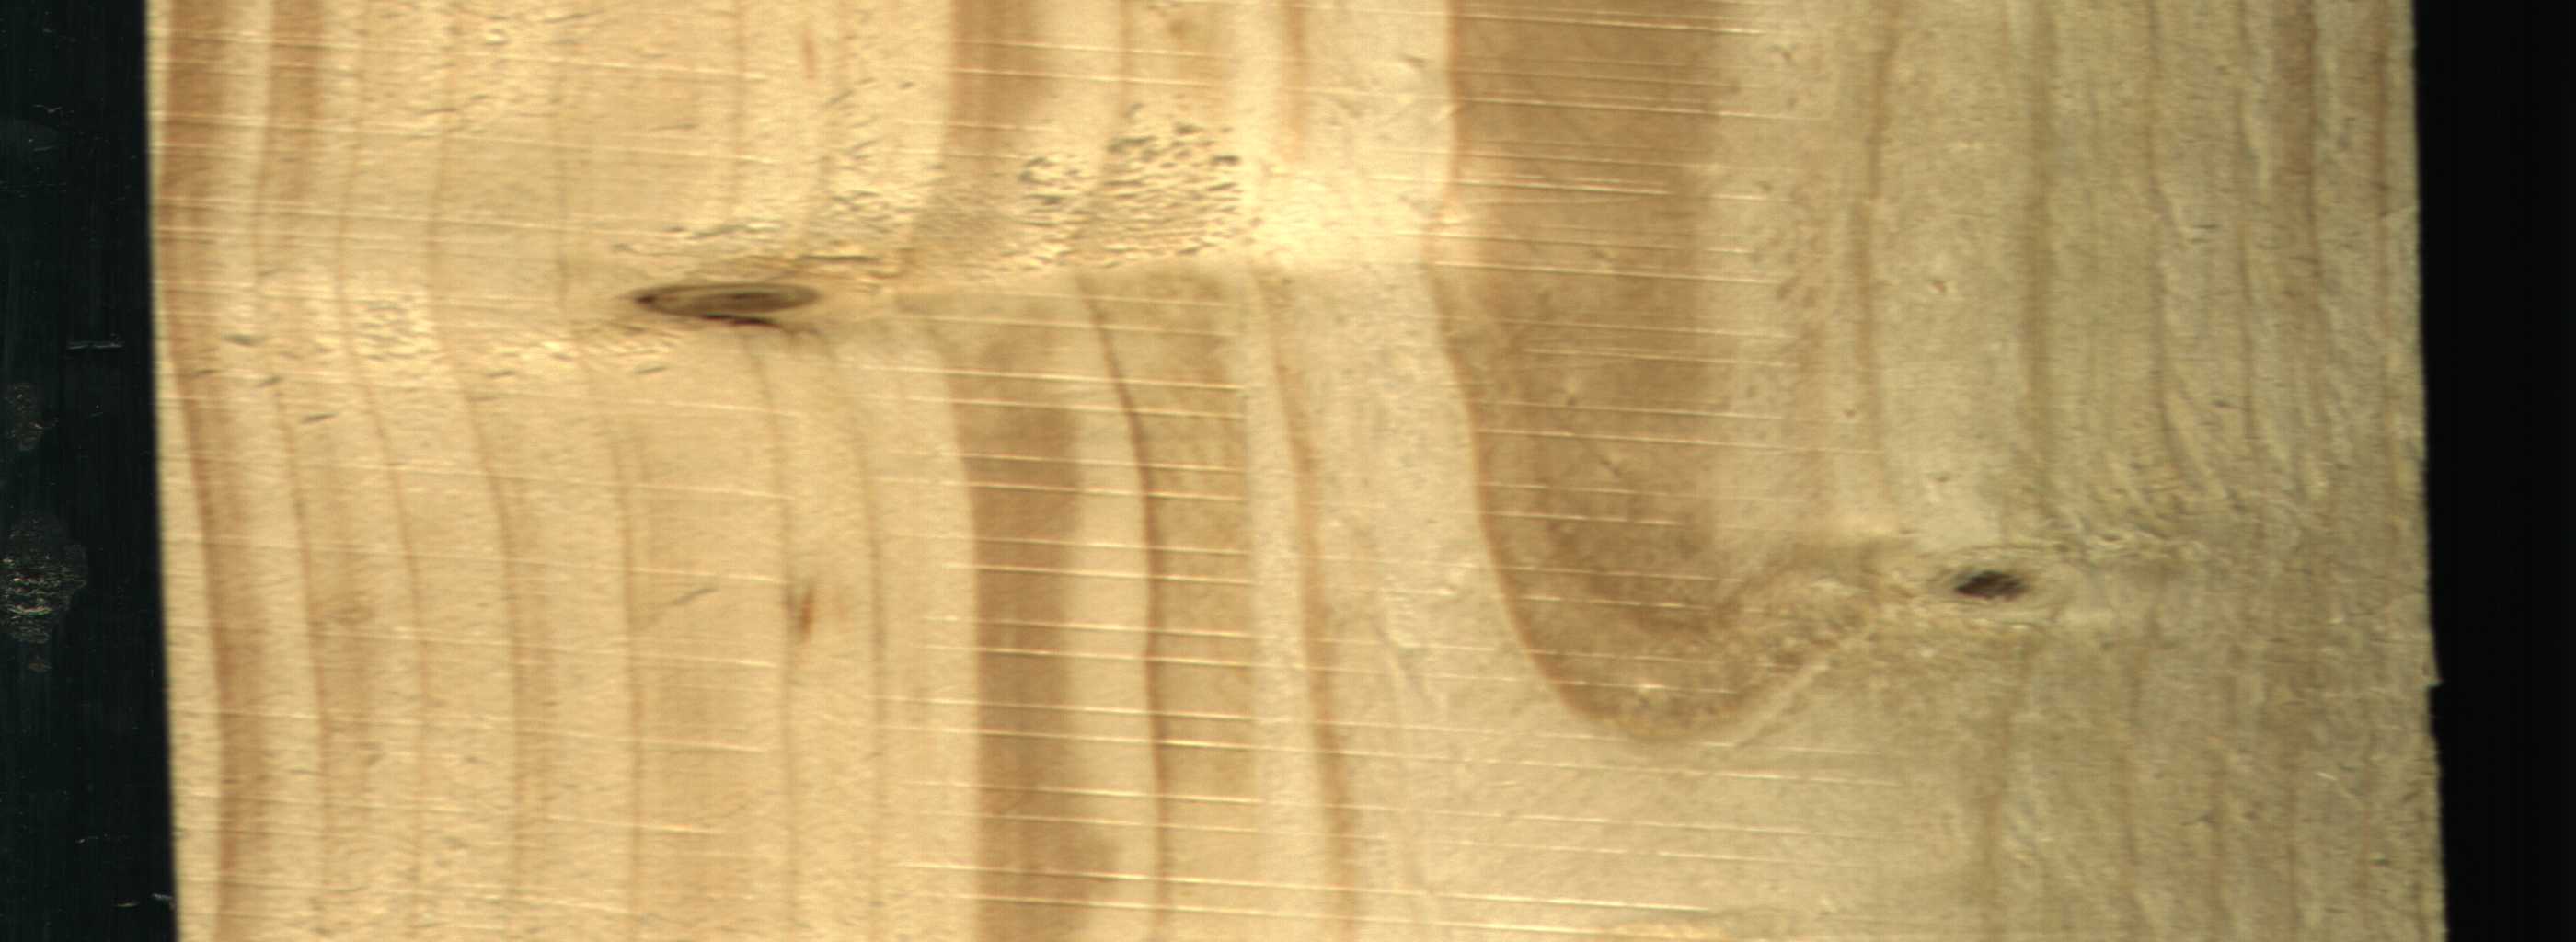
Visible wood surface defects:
Live_Knot
Live_Knot